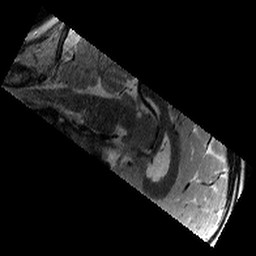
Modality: T2w
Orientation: sagittal
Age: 11
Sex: male
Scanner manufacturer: siemens
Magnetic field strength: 3 T
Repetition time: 9.23 s
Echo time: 0.067 s